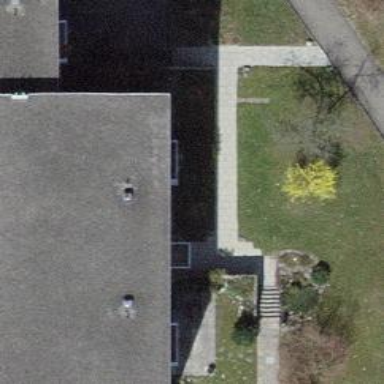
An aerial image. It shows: Residential building.